Field crop: maize
Growth stage: 2
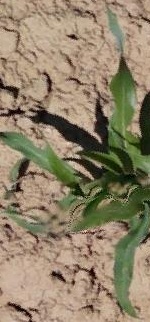
Species: maize